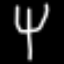
Label: fork